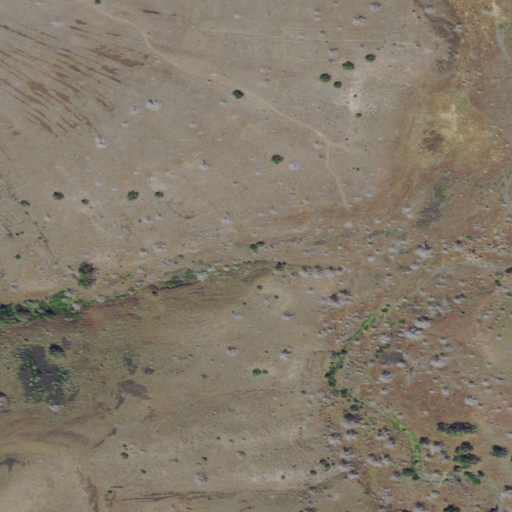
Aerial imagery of valley in Oregon named Whitten Canyon containing only grassland